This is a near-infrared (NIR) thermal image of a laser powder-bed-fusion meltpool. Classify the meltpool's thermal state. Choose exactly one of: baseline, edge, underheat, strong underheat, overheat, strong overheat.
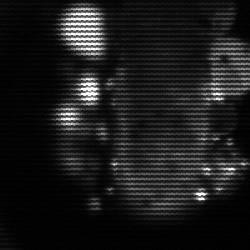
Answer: strong underheat